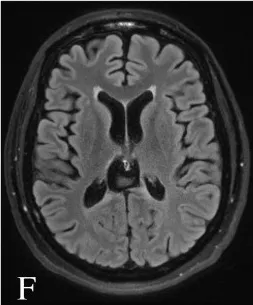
Post-operative MRI of the brain 12 months following surgery. (D, E) T2-weighted images showing resolution of the ventricular dilatation and flow voids from the internal cerebral veins.
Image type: radiology (mri)